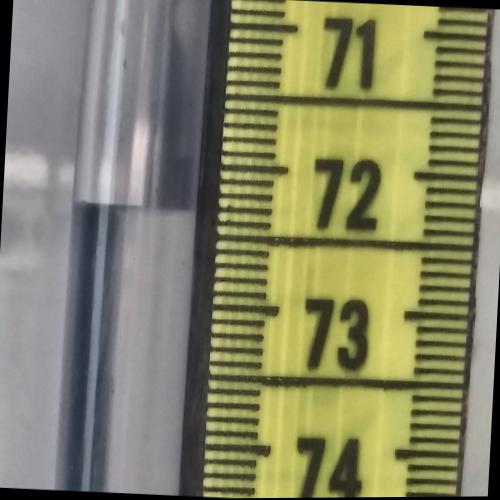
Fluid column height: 72.3 cm